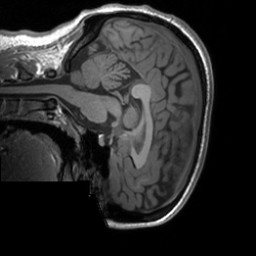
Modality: T1w
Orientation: sagittal
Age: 21
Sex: female
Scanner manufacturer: siemens
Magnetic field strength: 3 T
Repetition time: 1.9 s
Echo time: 0.00226 s